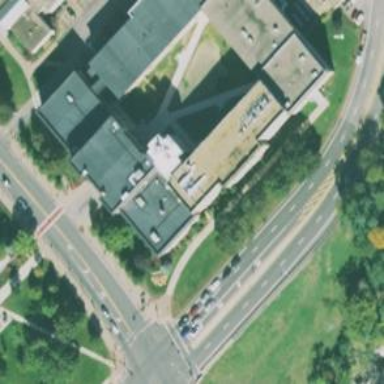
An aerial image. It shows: University building with tan colored roof.